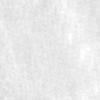
Label: no_change